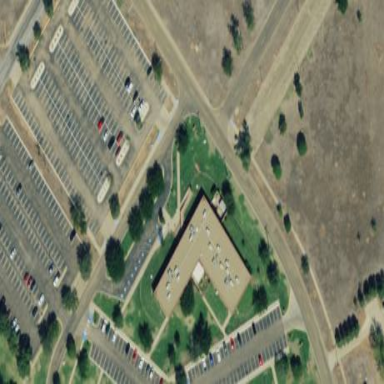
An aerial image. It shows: College building.